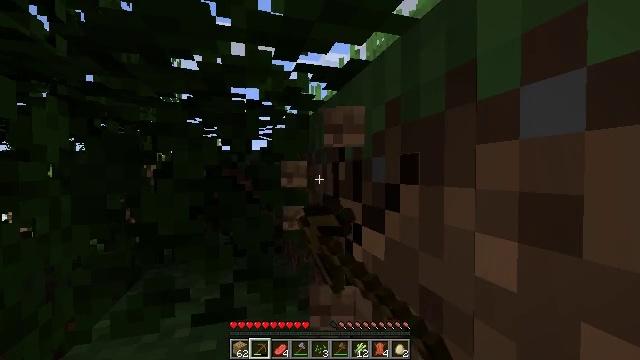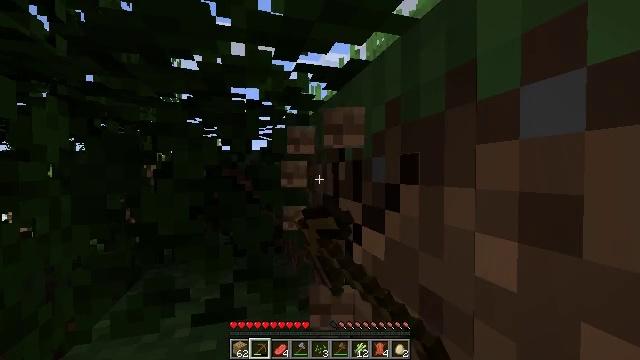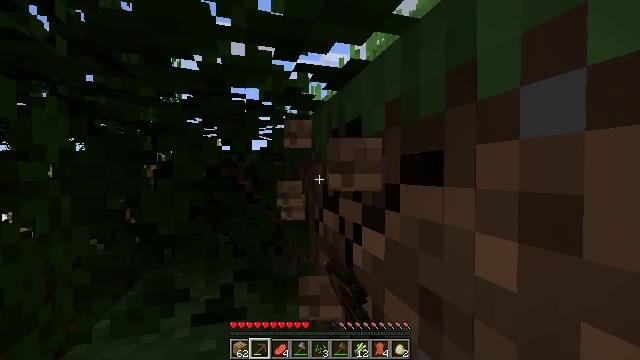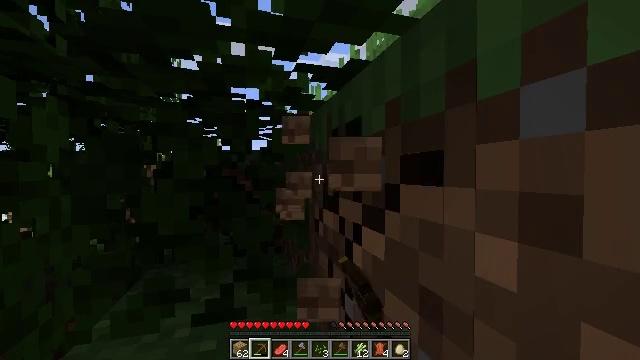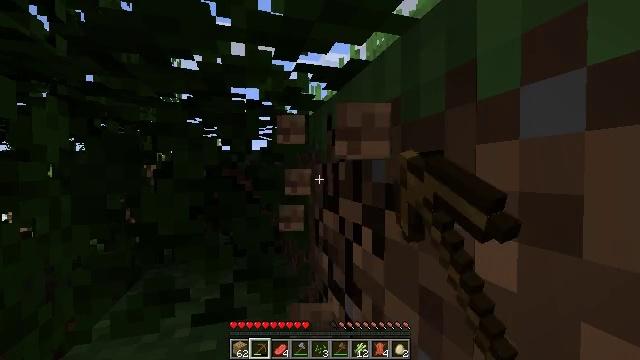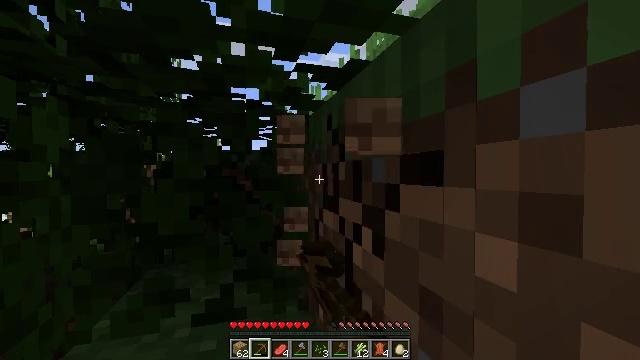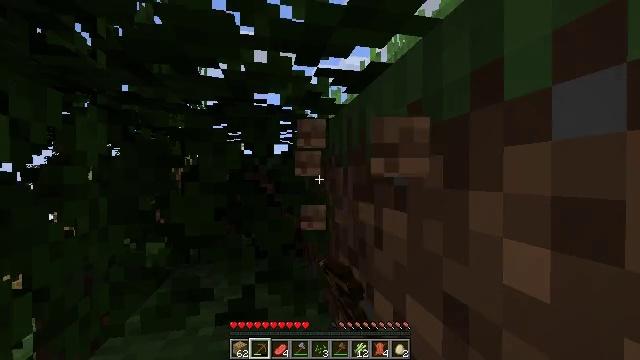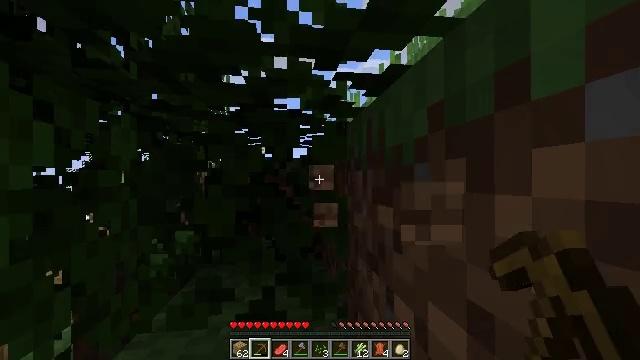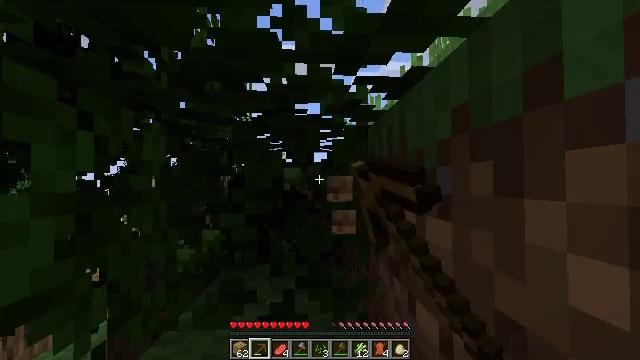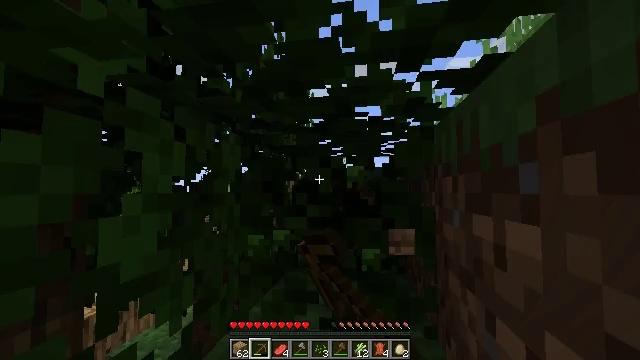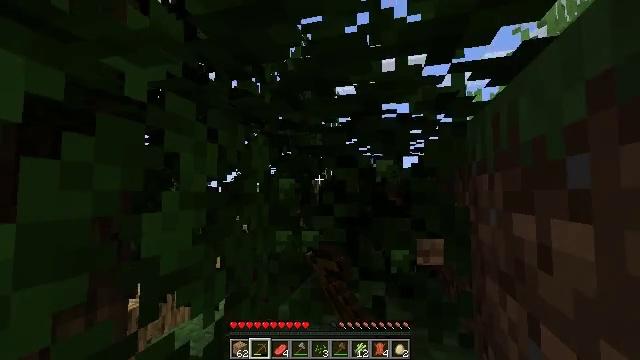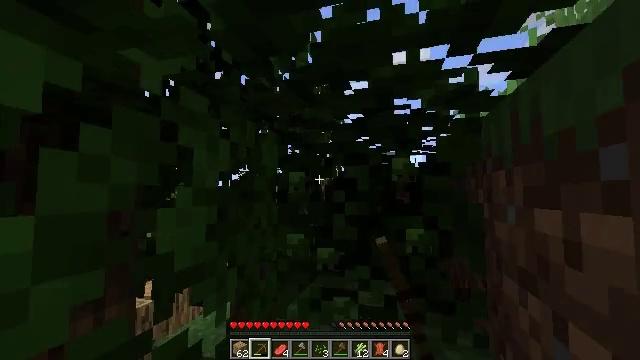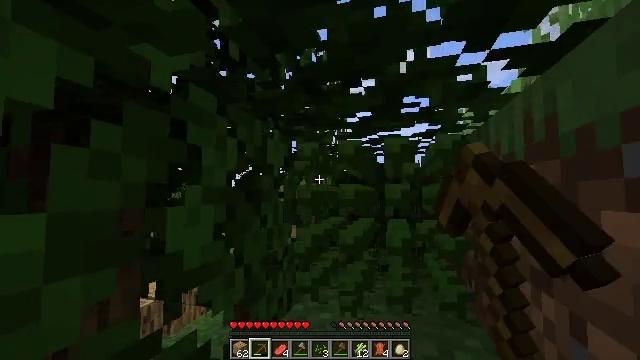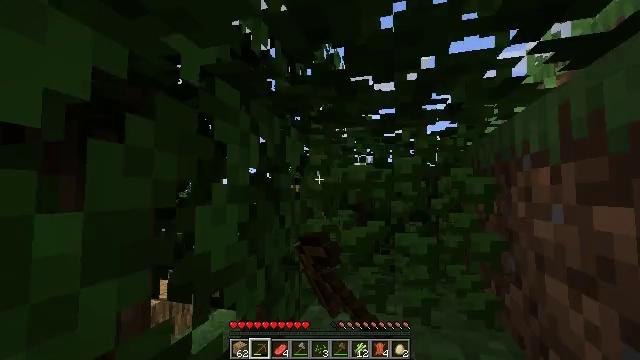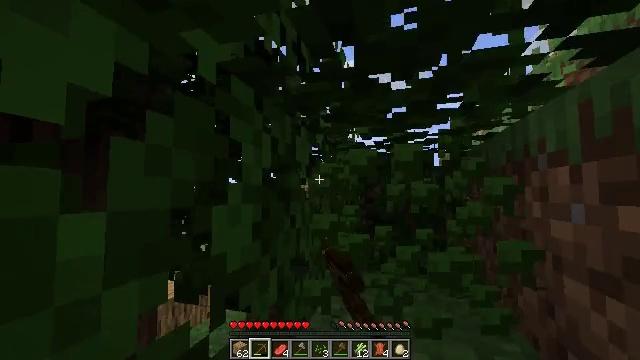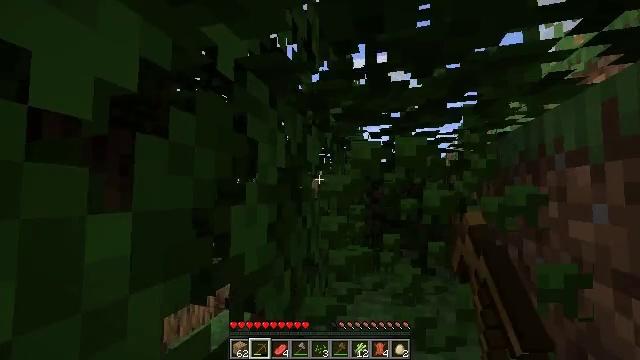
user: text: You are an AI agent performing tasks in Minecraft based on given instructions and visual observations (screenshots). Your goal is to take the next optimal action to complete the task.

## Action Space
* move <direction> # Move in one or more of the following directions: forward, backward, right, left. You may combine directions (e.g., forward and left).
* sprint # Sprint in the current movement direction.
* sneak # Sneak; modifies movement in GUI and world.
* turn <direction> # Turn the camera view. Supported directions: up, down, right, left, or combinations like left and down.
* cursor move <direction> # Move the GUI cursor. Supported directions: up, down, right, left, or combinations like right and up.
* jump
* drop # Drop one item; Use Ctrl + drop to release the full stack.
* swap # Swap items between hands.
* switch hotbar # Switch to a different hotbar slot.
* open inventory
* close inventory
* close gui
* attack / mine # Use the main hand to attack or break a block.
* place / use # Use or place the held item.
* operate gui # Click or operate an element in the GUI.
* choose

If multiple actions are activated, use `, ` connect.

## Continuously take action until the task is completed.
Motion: motion action
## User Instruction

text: Trim the tree by mining oak leaves.
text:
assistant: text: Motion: move forward, sprint, attack / mine
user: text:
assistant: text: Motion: move forward, sprint, attack / mine
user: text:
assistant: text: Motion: move forward, sprint, attack / mine
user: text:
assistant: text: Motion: move forward, sprint, attack / mine
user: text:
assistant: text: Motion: move forward, sprint, attack / mine
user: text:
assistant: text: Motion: move forward, sprint, turn left, attack / mine
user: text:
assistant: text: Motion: move forward, sprint, turn left, attack / mine
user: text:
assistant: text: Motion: move forward, sprint, turn left, attack / mine
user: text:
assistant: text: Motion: move forward, sprint, turn left and up, attack / mine
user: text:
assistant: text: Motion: move forward, sprint, turn left, attack / mine
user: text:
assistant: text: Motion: move forward, sprint, attack / mine
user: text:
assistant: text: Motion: move forward, sprint, attack / mine
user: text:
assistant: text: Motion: move forward, sprint, attack / mine
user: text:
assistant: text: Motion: move forward, sprint, attack / mine
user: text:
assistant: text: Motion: move forward, sprint, attack / mine
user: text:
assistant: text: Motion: move forward, sprint, attack / mine
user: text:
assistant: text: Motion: move forward, sprint, attack / mine
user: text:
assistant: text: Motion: move forward, sprint, attack / mine
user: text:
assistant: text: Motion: move forward, sprint, attack / mine
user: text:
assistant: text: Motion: move forward, sprint, turn right, attack / mine
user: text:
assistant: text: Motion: move forward, sprint, turn right, attack / mine
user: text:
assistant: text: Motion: move forward, sprint, turn right, attack / mine
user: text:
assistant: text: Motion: move forward, sprint, turn right, attack / mine
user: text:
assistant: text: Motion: move forward, sprint, turn right, attack / mine
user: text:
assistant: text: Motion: move forward, sprint, turn right, attack / mine
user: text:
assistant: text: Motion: move forward, sprint, turn right, attack / mine
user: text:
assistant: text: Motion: move forward, sprint, attack / mine
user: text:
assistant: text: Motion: move forward, sprint, attack / mine
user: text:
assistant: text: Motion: move forward, sprint, attack / mine
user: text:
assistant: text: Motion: move forward, sprint, attack / mine